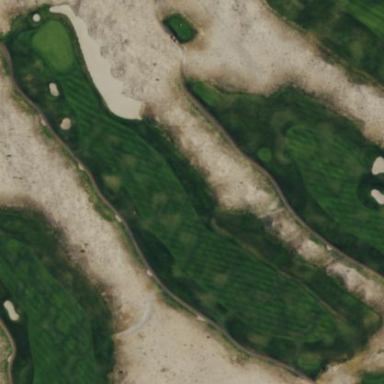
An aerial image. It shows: Area with grass used as rough in golf course.